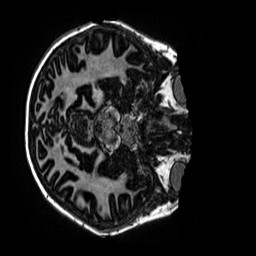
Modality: MP2RAGE
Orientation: axial
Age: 13
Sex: female
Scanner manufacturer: siemens
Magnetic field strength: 3 T
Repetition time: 4 s
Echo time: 0.00299 s